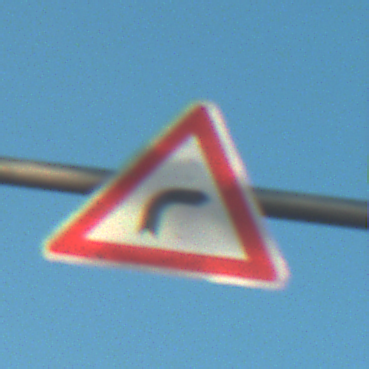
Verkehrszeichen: KurveRechts
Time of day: SunriseSunset
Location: Outdoor (RoadRail)
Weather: PartlyCloudy
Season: NotSpecified
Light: Natural